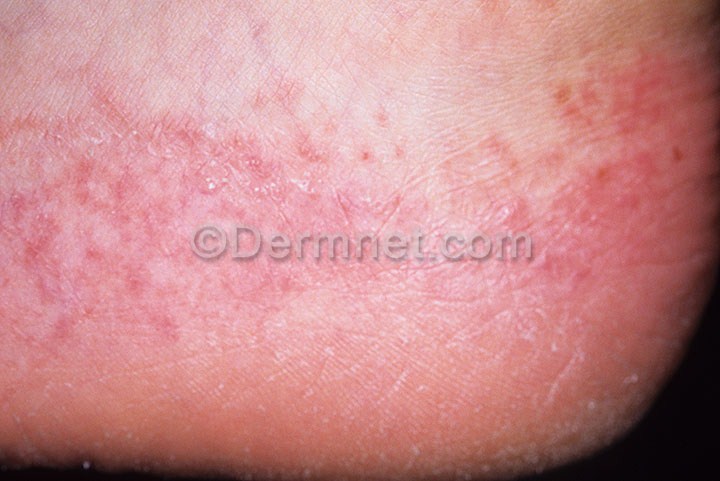
Disease: Tinea Ringworm Candidiasis and other Fungal Infections